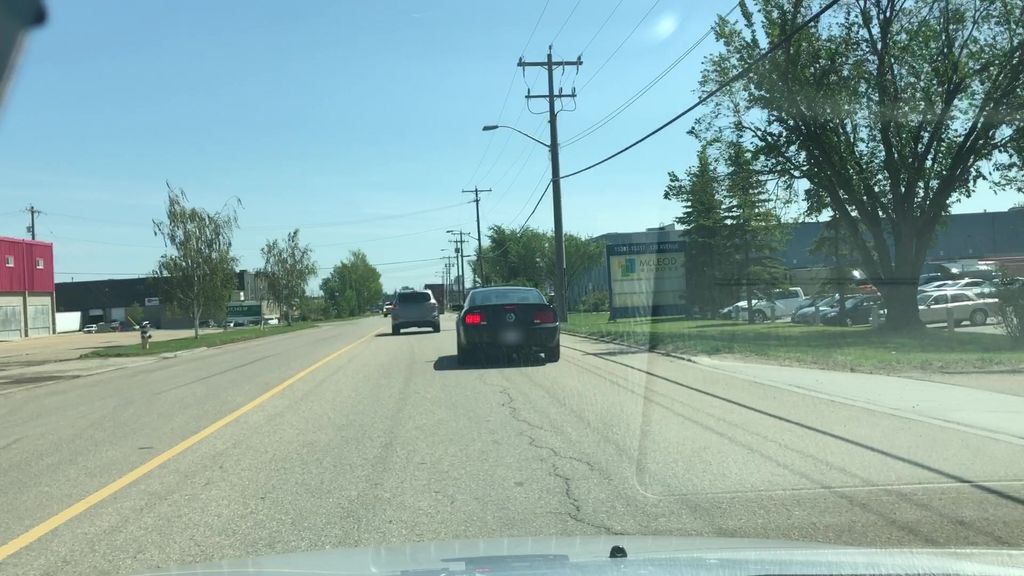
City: edmonton